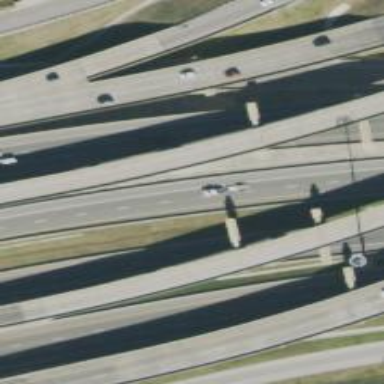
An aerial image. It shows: Bridge on motorway link.